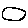
Label: circle